Interaction volume radius: 5 \u00c5
Interaction volume height: 15 \u00c5
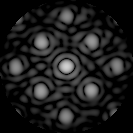
Disorder parameter: 0.2424